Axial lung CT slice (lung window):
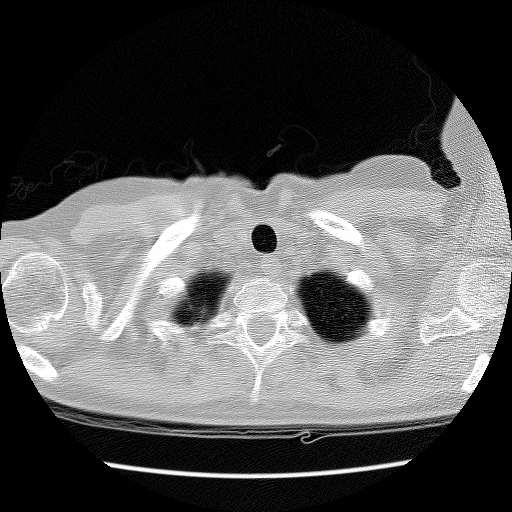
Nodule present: no